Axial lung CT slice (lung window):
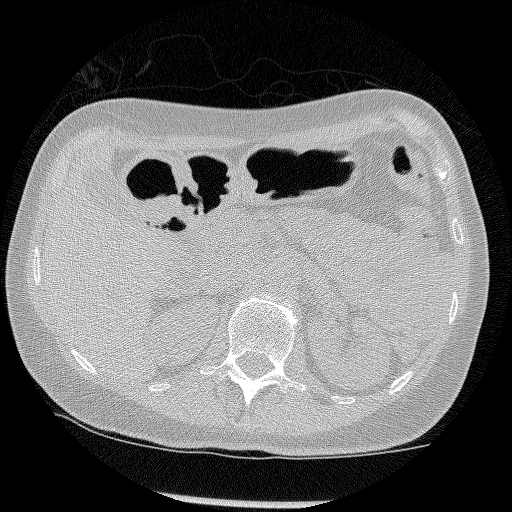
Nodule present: no